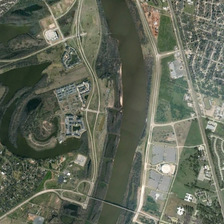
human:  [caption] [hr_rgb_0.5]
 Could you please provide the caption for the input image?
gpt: many farmlands and a pond are in two sides of a curved river .

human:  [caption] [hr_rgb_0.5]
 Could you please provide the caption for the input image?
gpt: many farmlands and a pond are in two sides of a curved river .

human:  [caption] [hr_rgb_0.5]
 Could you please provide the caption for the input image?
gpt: many farmlands and a pond are in two sides of a curved river .

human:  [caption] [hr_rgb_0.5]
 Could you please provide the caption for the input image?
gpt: many farmlands and a pond are in two sides of a curved river .

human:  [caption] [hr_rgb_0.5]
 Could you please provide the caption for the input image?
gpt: many farmlands and a pond are in two sides of a curved river .